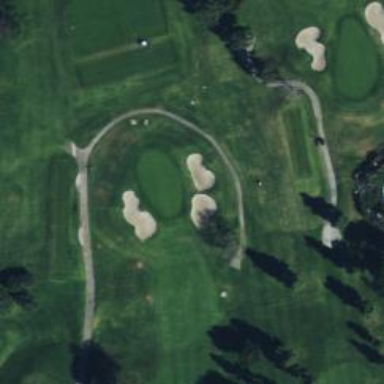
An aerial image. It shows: Path for both road and golf.